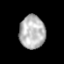
Tissue: prostate
Cell type: Epithelial cells
Senescence score: 0.3443
Nuclear area (px): 839
Mean DAPI intensity: 181.722